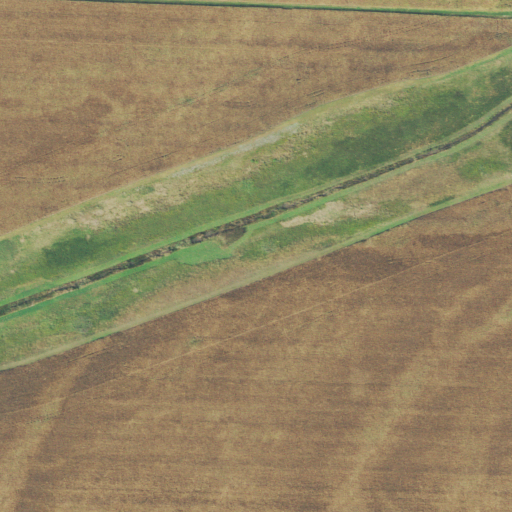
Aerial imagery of plain(s) in Ohio named Pickaway Plains containing only cultivated crops